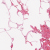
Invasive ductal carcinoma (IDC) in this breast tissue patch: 0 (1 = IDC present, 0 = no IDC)